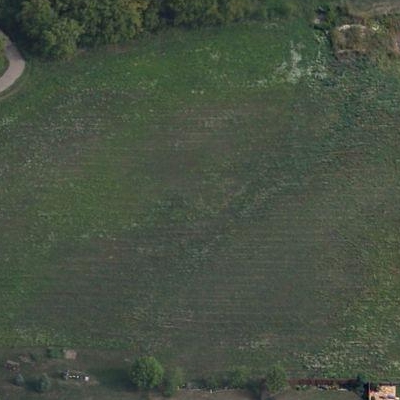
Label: Grass